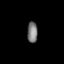
Tissue: lung
Cell type: Epithelial cells
Senescence score: 0.1962
Nuclear area (px): 212
Mean DAPI intensity: 120.354